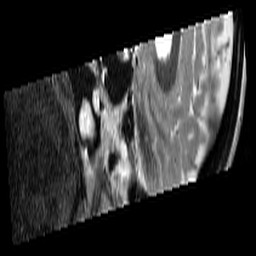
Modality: T2w
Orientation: sagittal
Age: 33
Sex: female
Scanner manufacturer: siemens
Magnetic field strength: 3 T
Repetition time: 7 s
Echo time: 0.085 s